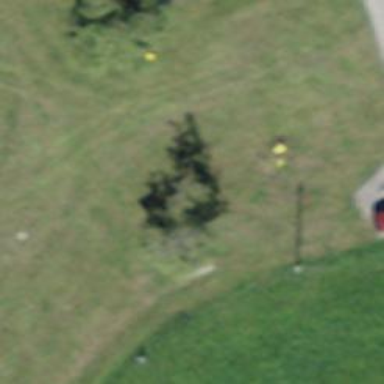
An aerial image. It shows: Red bench.